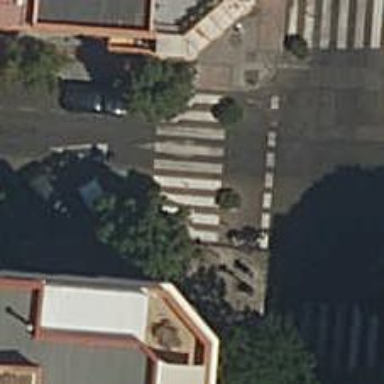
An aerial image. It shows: Uncontrolled zebra crossing on the road.